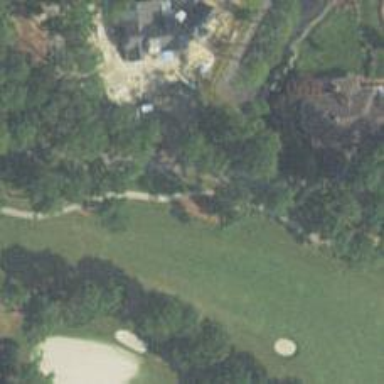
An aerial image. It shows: Path designated for golf carts.